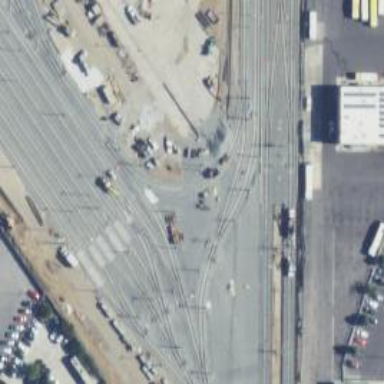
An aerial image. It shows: Light rail service yard with electrified contact lines.